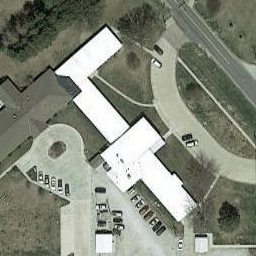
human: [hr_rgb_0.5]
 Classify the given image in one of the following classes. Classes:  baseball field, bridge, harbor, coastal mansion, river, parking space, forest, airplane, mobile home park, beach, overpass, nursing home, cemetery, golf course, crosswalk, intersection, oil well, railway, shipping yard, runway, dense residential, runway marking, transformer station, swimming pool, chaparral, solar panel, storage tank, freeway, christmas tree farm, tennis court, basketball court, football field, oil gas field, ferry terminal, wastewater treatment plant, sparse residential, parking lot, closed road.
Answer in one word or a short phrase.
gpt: nursing home